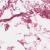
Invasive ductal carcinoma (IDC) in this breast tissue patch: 0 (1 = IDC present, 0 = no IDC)